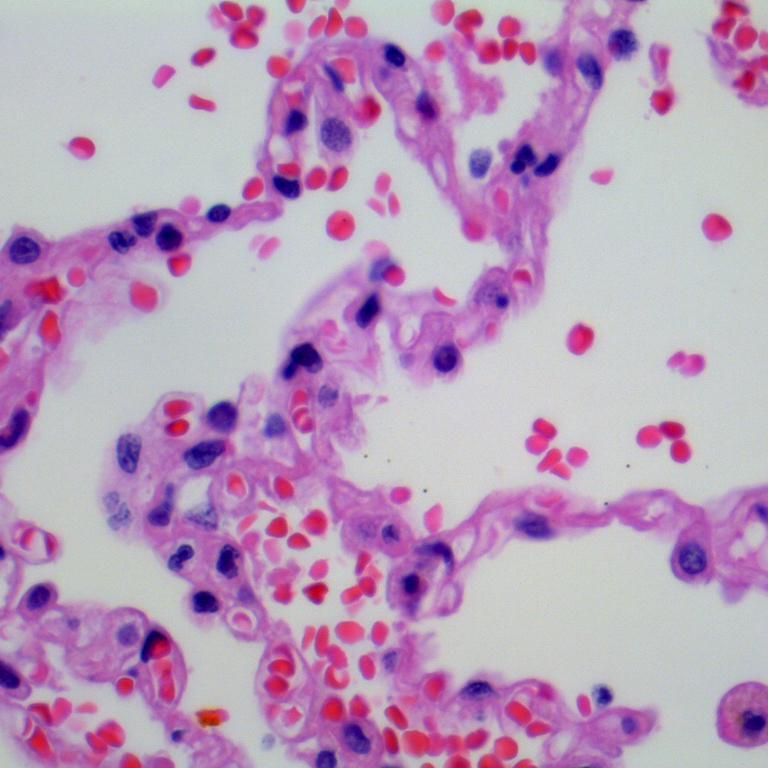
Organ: lung
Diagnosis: benign